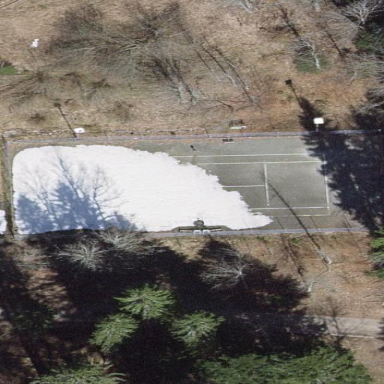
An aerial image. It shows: Clay tennis court on the leisure land pitch.